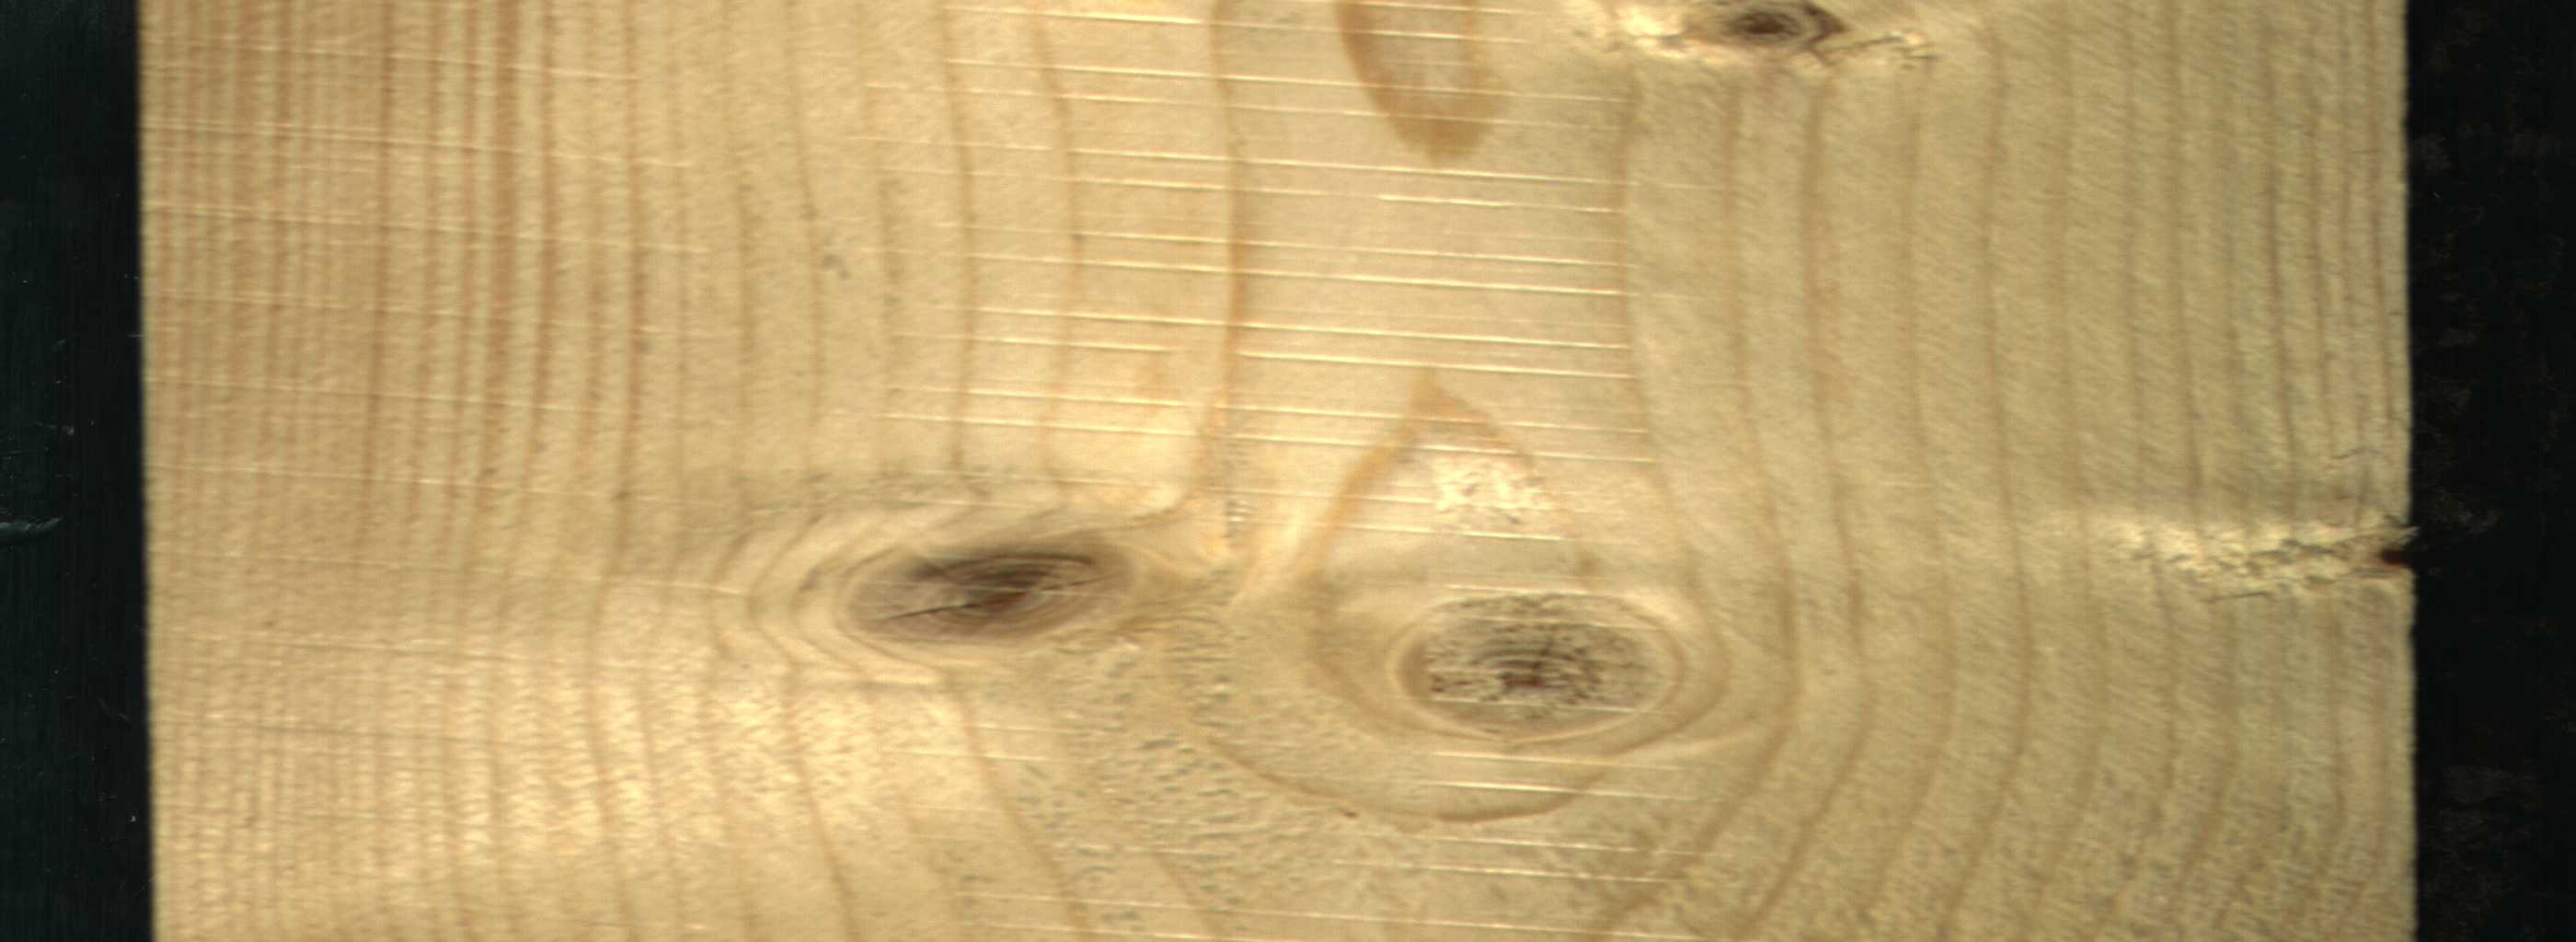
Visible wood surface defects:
knot_with_crack
Knot_missing
Dead_Knot
Live_Knot
Live_Knot